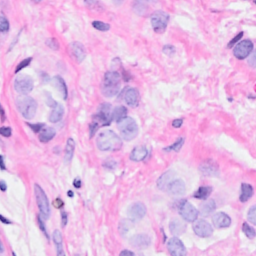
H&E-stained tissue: Breast